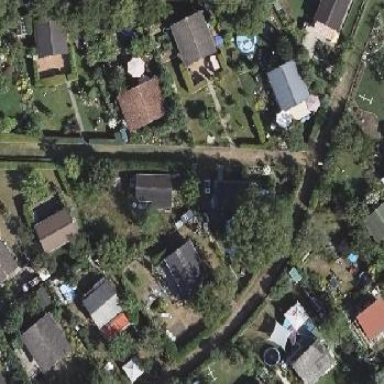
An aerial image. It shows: Plot in the allotments.